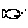
Label: fish